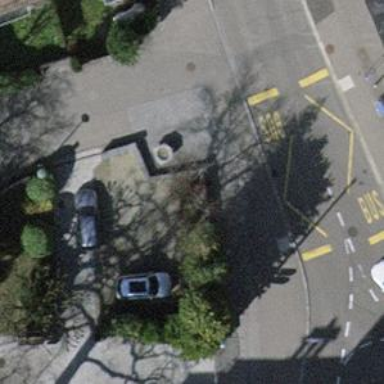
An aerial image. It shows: Bench for seating.